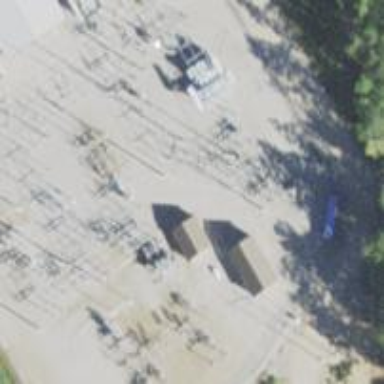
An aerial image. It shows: Switch for power supply.